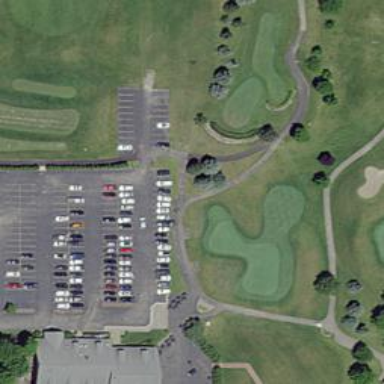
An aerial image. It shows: Service road designated as golf cart path.